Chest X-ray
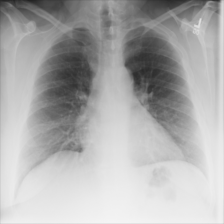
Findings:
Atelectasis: negative
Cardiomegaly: negative
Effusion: negative
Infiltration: negative
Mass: negative
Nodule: negative
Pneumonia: negative
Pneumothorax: negative
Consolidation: negative
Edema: negative
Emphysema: negative
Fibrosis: negative
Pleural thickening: negative
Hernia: negative